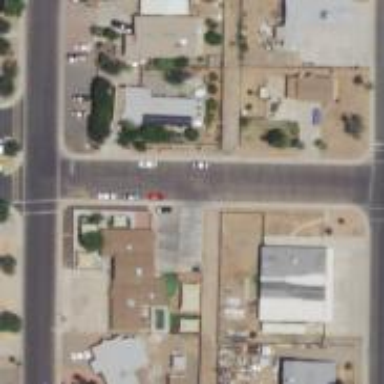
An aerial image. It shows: Alleyway designated as service road.